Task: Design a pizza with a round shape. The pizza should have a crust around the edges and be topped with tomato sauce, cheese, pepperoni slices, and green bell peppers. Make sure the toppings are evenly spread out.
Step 245:
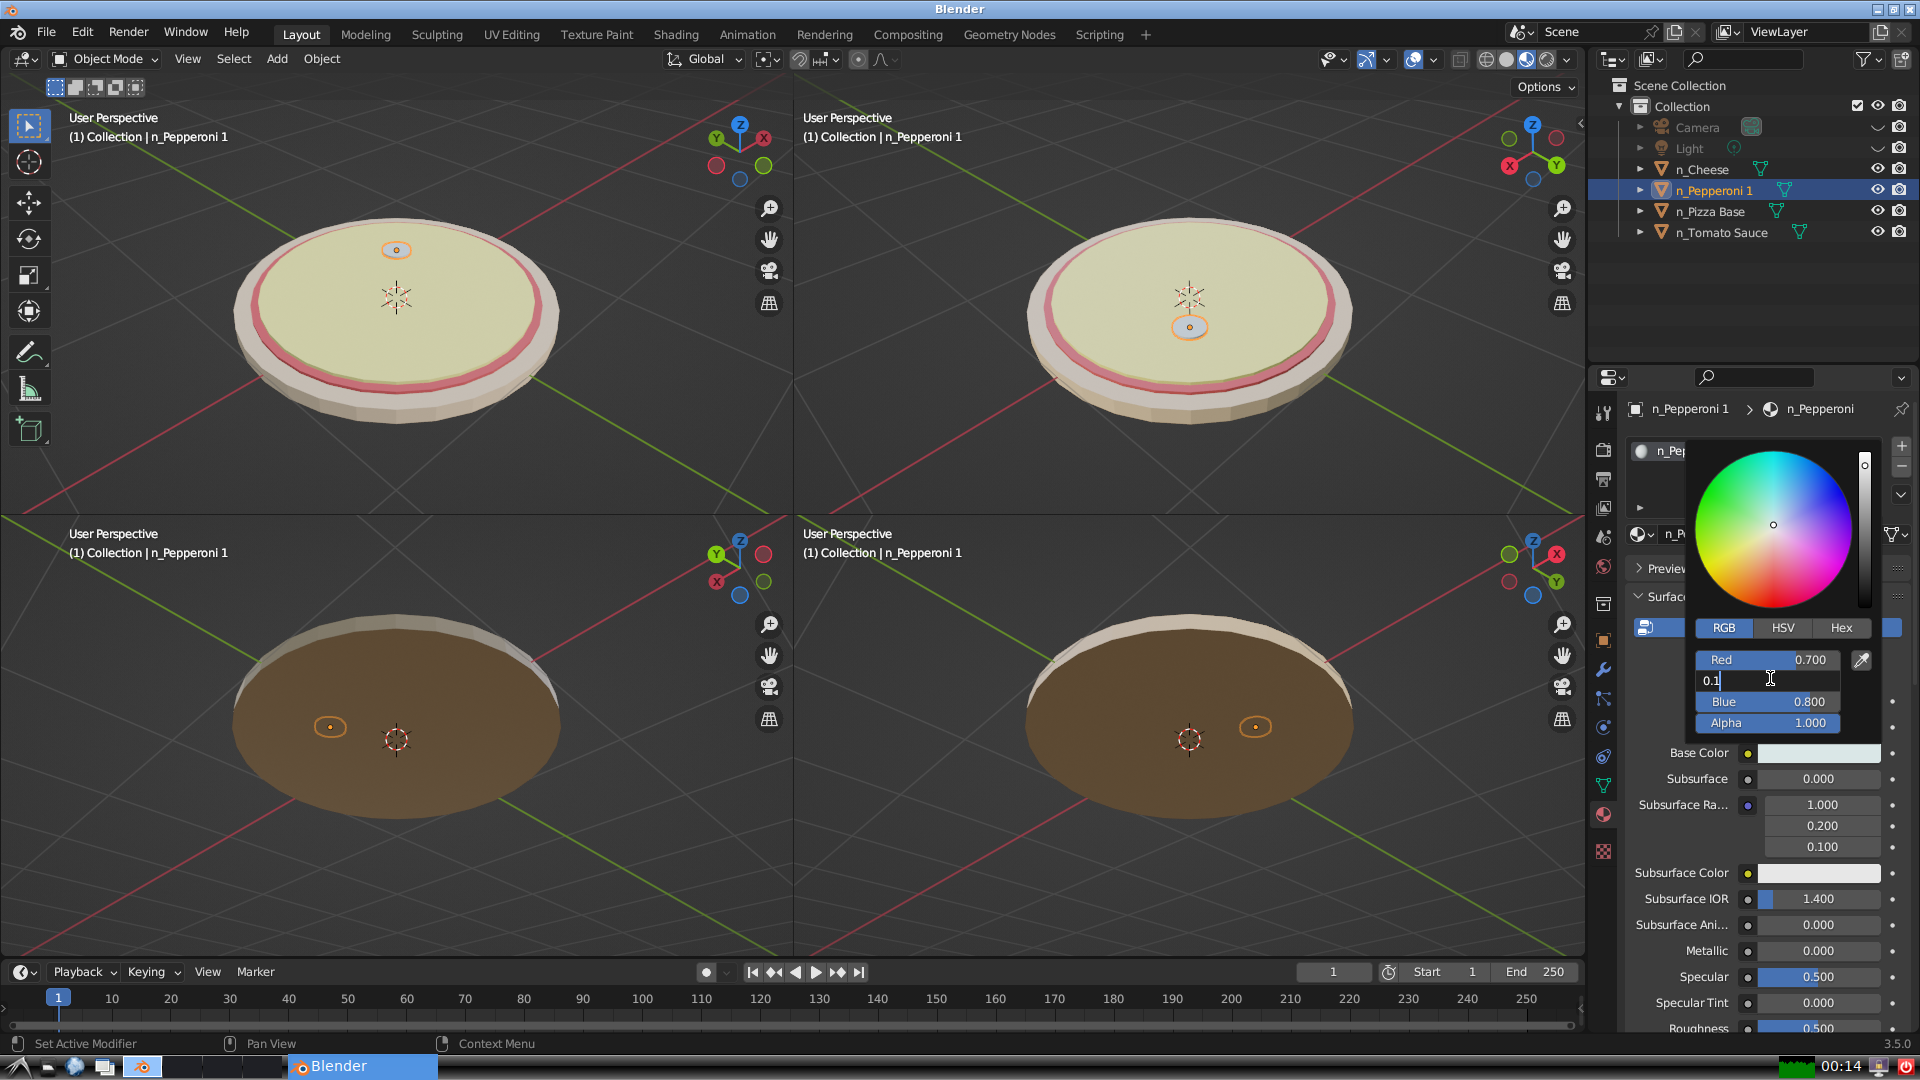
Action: {"key_press": ['Return']}